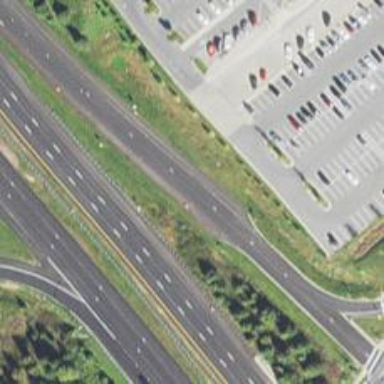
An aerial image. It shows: Trunk link highway.